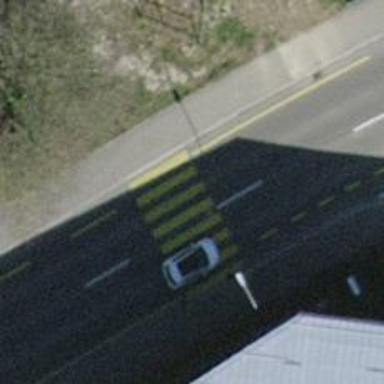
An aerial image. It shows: Zebra crossing on the road.